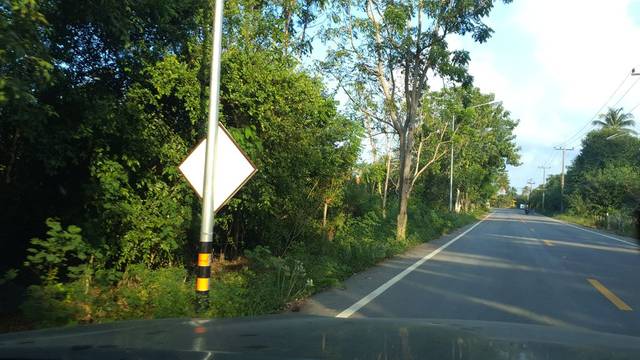
Region: Thailand
Coordinates: 11.448, 99.608